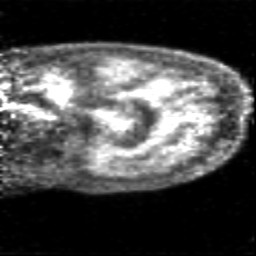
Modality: PET
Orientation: sagittal
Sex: female
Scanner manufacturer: siemens